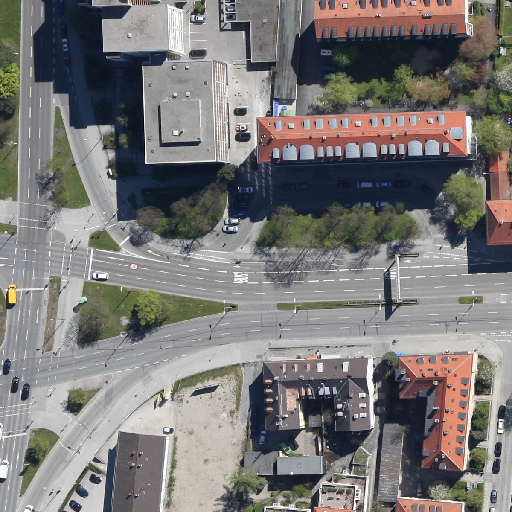
Referring expression: impervious surface